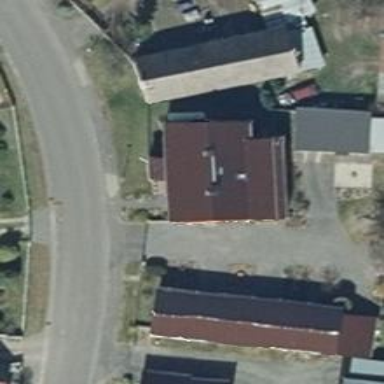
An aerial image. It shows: Residential building with flat roof.